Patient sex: M
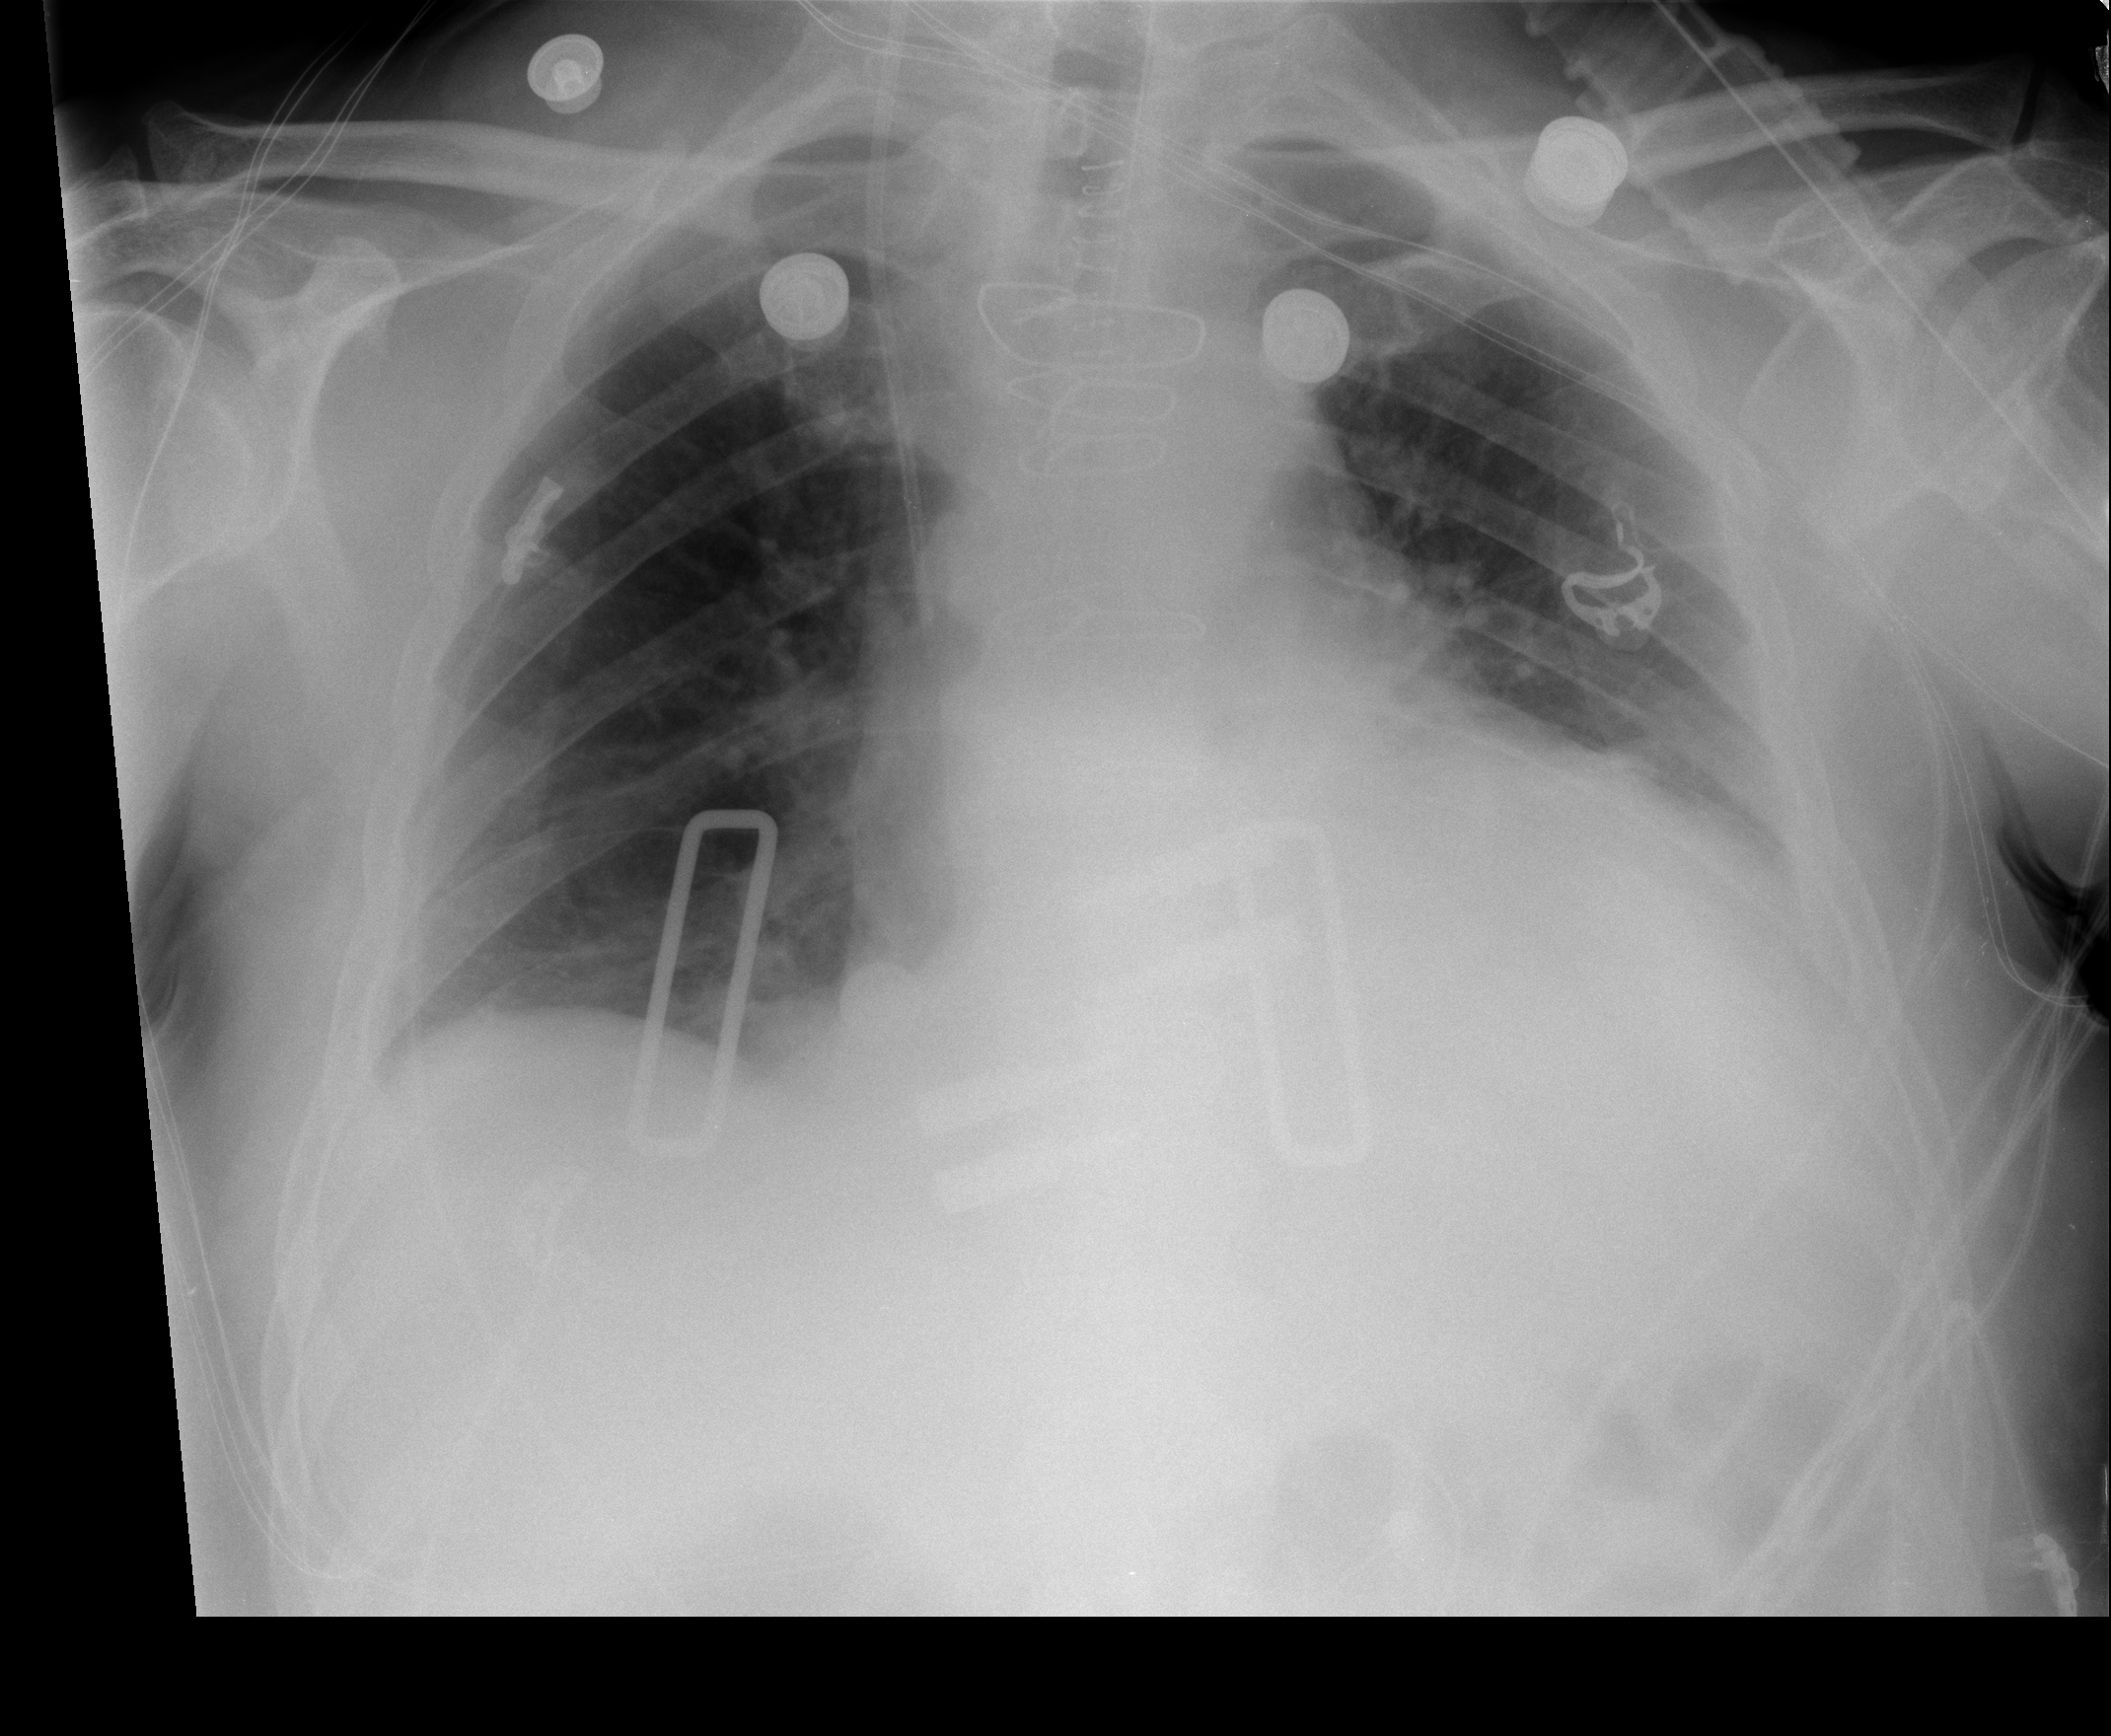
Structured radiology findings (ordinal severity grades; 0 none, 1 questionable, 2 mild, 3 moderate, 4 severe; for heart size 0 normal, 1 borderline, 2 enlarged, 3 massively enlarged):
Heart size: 2
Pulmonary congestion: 2
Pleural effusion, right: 0
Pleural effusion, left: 2
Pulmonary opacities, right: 0
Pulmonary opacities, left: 0
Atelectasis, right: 1
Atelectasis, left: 2